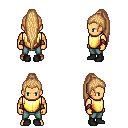
a pixel art fantasy rpg character, male body template, human, tanned skin, gold chest armor, teal pants, light blonde extra-long topknot hairstyle, leather bracers, black shoes, four views (front, back, left, right), 2x2 character sprite sheet, small pixel art, hard edges, no anti-aliasing